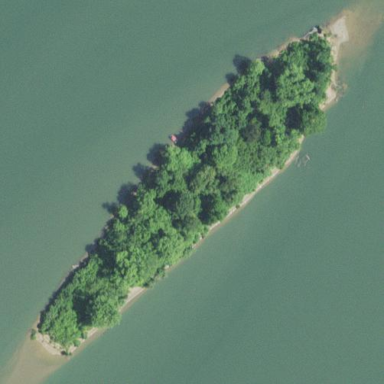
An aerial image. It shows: Islet surrounded by woodland.